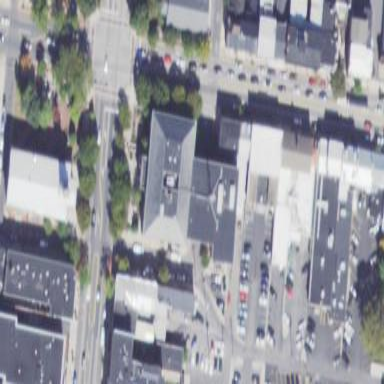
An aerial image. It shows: Courthouse building.